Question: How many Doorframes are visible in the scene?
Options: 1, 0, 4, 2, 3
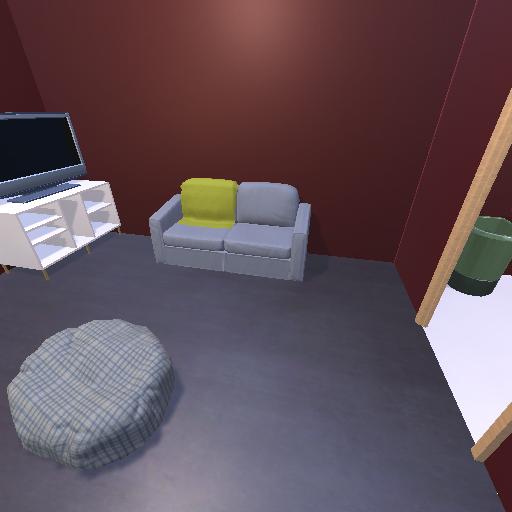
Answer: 1